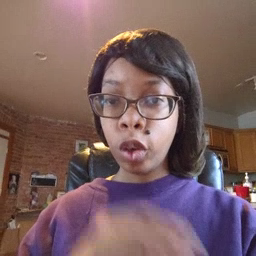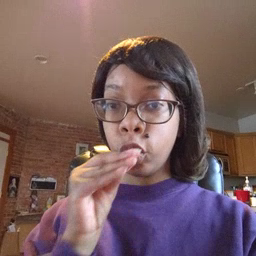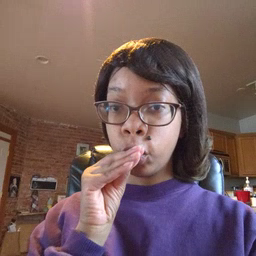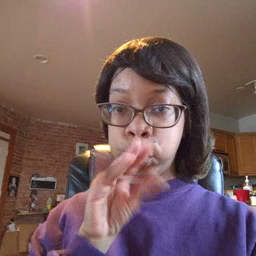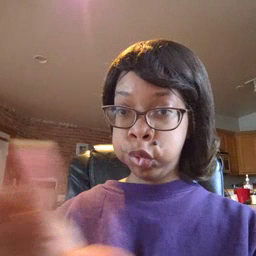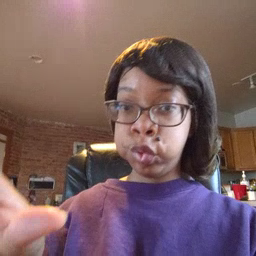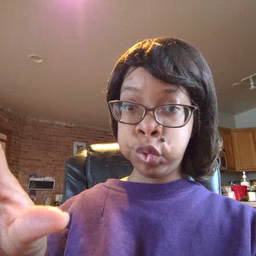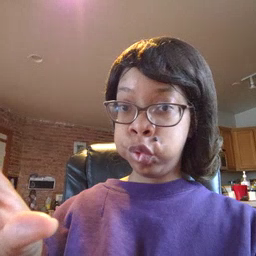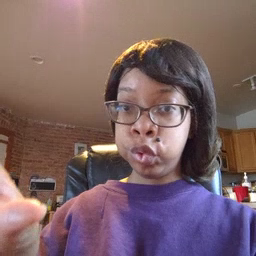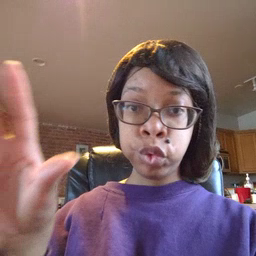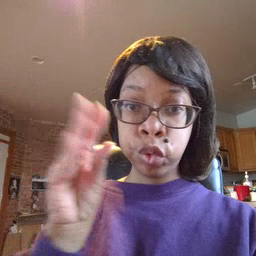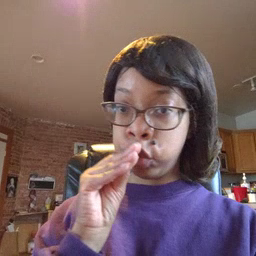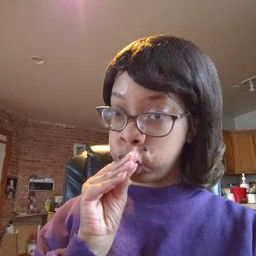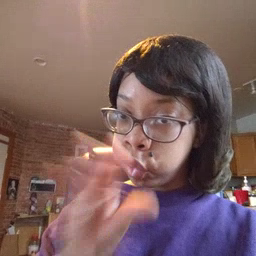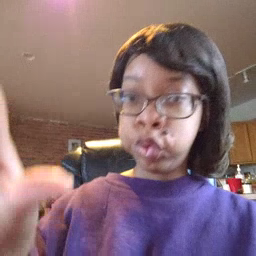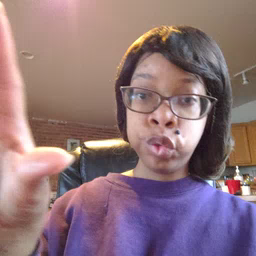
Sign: blow